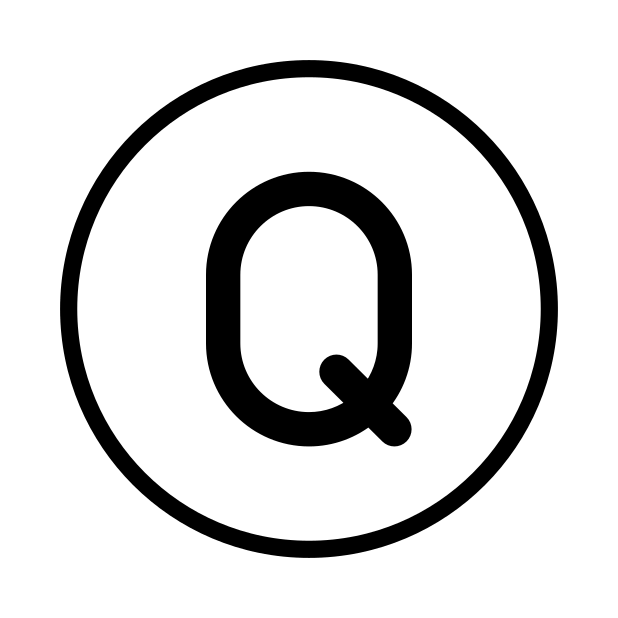
Emoji: 🇶
Name: regional indicator symbol letter q
Unicode: 0x1f1f6